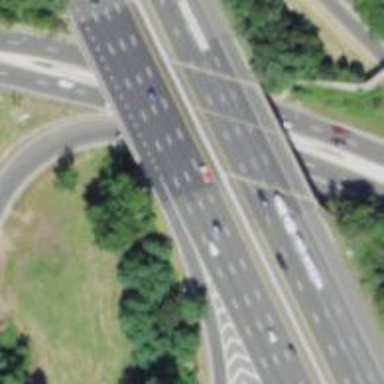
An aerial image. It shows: Motorway junction.